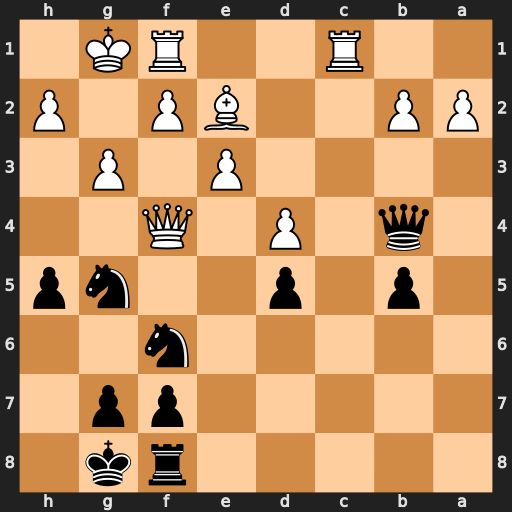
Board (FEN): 5rk1/5pp1/5n2/1p1p2np/1q1P1Q2/4P1P1/PP2BP1P/2R2RK1
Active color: b
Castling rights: -
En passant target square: -
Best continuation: Nh3+ Kg2 Nxf4+